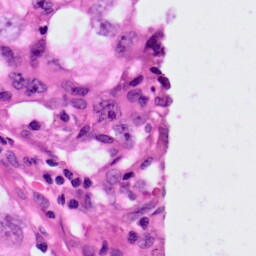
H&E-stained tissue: Lung